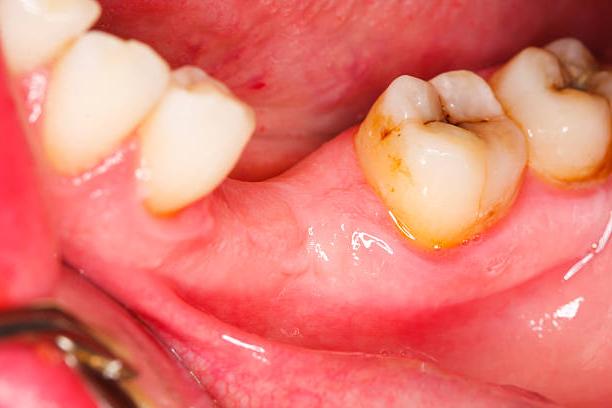
Condition: Gingivitis